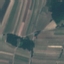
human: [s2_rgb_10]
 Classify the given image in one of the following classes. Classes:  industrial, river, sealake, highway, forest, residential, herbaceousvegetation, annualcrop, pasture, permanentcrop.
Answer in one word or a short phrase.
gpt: PermanentCrop